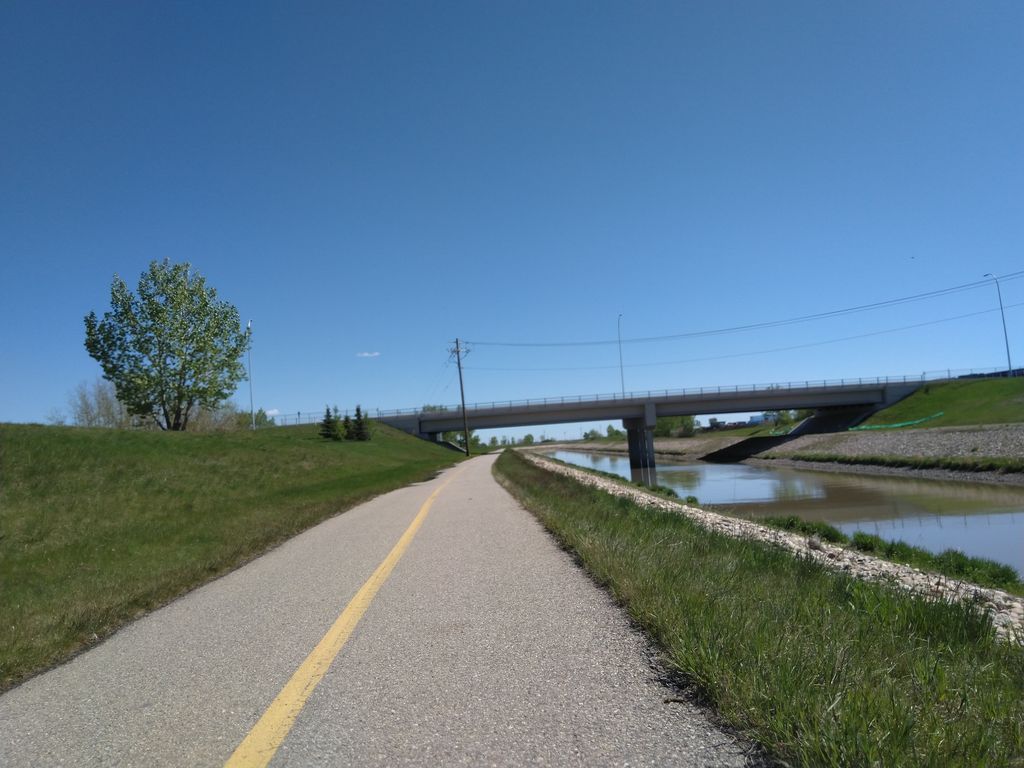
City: calgary